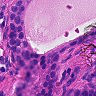
Metastatic tissue present: yes